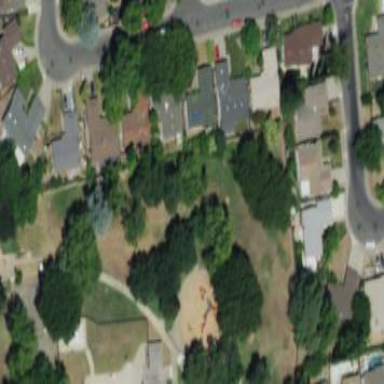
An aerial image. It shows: Playground with woodchips covering the ground.